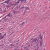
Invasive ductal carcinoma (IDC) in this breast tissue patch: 1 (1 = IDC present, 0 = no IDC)